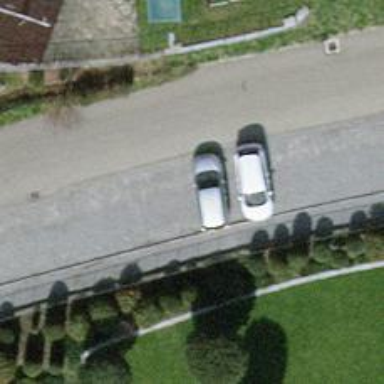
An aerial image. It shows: Parking area with pebblestone surface.